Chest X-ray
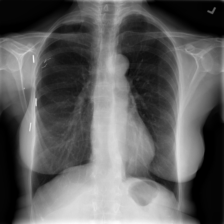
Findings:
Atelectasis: negative
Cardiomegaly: negative
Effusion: negative
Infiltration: negative
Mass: negative
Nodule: negative
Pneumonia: negative
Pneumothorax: negative
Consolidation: negative
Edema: negative
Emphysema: negative
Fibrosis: negative
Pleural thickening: negative
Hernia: negative